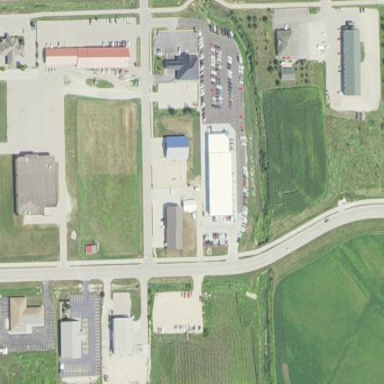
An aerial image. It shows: Retail area.